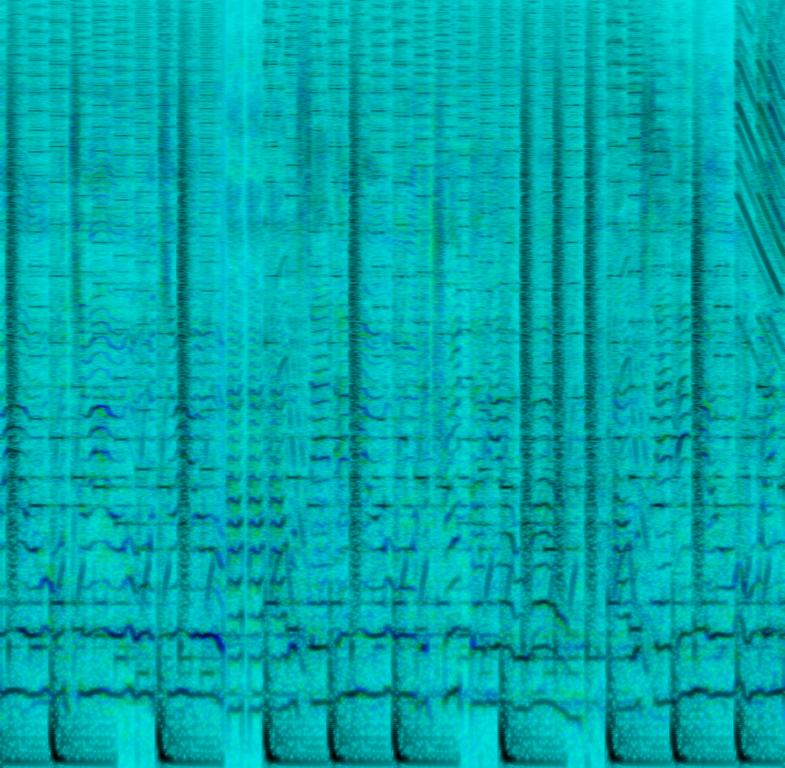
A female vocalist sings this spirited rap. The tempo is medium with punchy drumming and synthesiser arrangements. The song is youthful,energetic,spirited with a catchy recurring vocal riff. The song is an Electro Rap/Hip-Hop song.